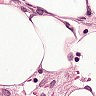
Metastatic tissue present: no